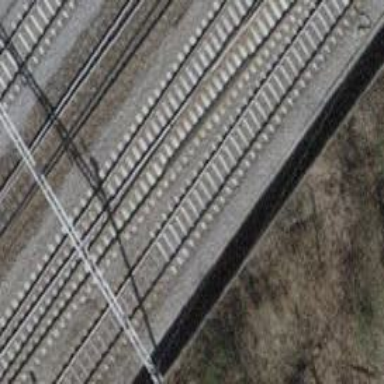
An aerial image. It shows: Railway siding with one electrified track and contact line.